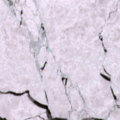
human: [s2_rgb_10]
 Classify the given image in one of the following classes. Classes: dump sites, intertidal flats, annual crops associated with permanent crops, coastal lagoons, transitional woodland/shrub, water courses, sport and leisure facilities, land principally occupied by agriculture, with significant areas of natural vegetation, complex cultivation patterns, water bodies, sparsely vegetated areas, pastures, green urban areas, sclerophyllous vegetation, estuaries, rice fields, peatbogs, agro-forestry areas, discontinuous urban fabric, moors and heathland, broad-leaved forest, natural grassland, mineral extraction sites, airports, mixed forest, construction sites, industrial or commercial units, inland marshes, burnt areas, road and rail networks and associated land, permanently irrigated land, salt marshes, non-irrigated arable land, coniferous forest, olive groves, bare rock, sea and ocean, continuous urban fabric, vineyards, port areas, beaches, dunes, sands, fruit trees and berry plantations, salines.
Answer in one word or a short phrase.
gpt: sea and ocean